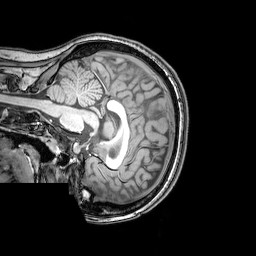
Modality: T1w
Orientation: sagittal
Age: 20
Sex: female
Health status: healthy
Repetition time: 0.081 s
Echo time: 0.037 s